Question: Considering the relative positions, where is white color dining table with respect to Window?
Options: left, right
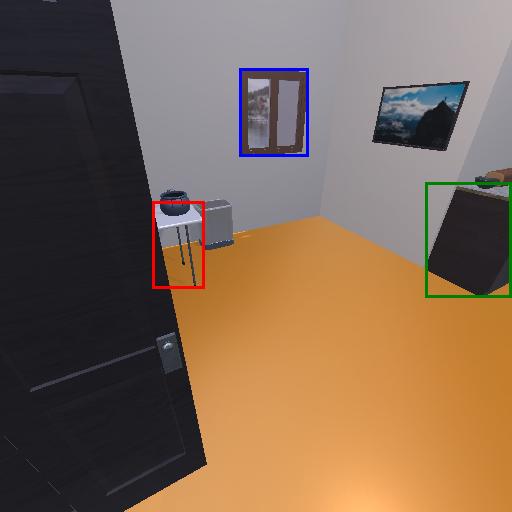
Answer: left